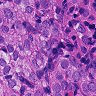
Metastatic tissue present: yes